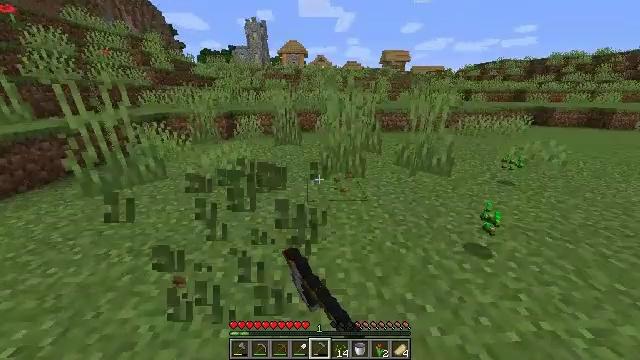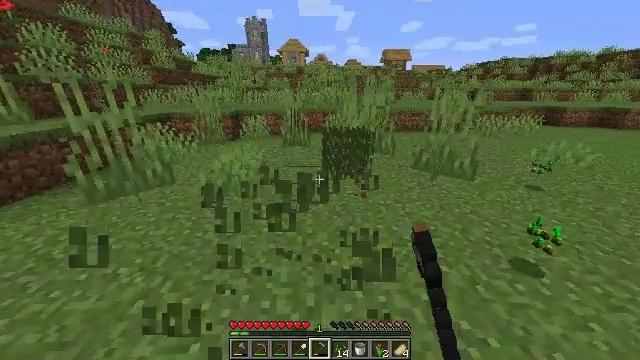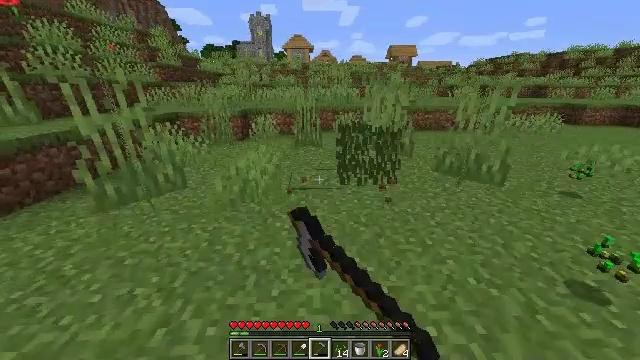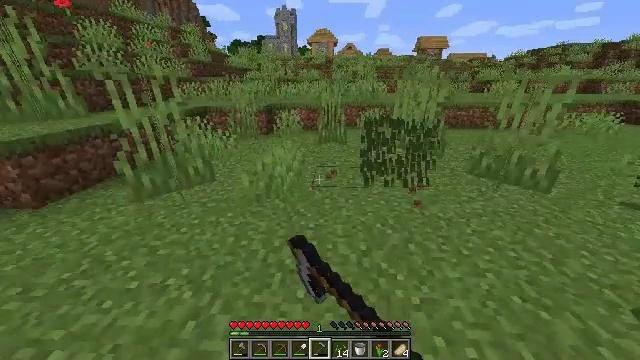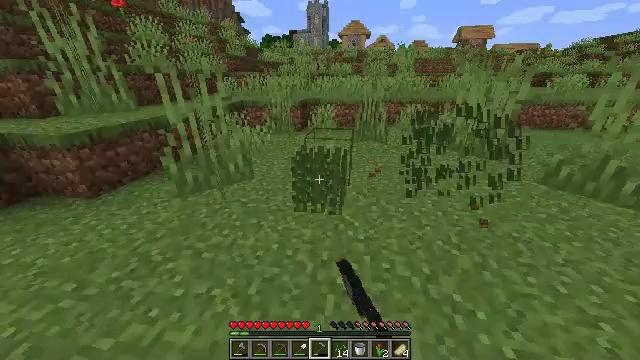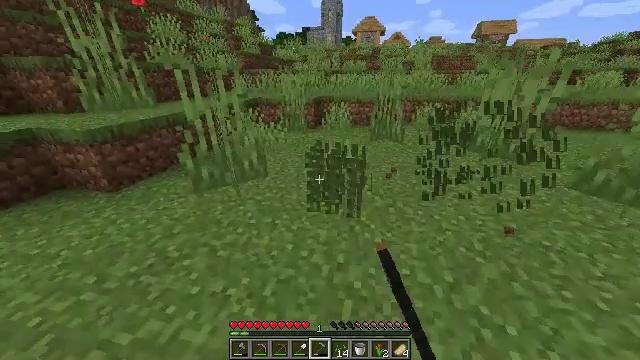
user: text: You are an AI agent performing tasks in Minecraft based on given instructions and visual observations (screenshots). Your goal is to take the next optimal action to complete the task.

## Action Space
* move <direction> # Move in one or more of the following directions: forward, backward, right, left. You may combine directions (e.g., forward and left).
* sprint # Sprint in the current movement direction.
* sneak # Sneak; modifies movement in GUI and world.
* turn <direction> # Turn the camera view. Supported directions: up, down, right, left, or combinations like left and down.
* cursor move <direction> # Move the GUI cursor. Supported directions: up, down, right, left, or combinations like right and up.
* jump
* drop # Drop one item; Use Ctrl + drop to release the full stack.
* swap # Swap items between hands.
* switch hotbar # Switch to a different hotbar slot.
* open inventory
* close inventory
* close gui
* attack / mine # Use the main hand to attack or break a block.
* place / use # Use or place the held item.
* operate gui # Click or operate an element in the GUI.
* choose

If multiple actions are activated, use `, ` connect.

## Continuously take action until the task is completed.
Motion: motion action
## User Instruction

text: Mine tall grass from the ground.
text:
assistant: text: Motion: move forward and move left, sprint, attack / mine
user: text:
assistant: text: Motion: move forward and move left, sprint, attack / mine
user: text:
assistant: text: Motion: move forward and move left, sprint, turn left and down, attack / mine
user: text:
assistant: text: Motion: move forward and move left, sprint, turn left and down, attack / mine
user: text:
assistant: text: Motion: move forward and move left, sprint, turn left, attack / mine
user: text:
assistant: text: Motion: sprint, attack / mine